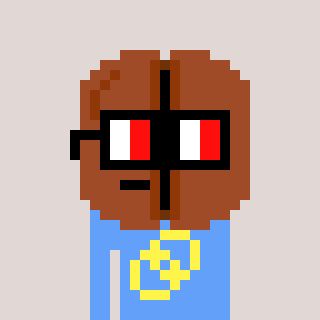
a pixel art character with square glasses with black frames and red eyes, a coffeebean-shaped head and a blue-colored body on a warm background